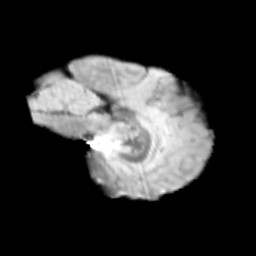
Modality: T2w
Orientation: sagittal
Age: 12
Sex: male
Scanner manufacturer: siemens
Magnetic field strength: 3 T
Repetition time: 3.8 s
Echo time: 0.07 s